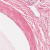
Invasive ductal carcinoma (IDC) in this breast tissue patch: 0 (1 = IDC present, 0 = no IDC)